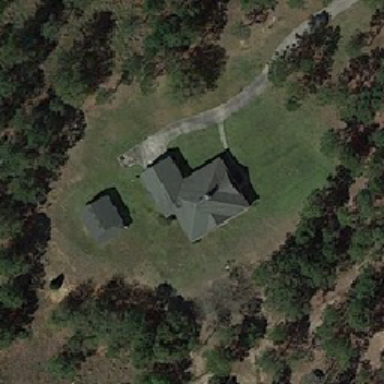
Two grey houses meet on the side of a more obvious road .